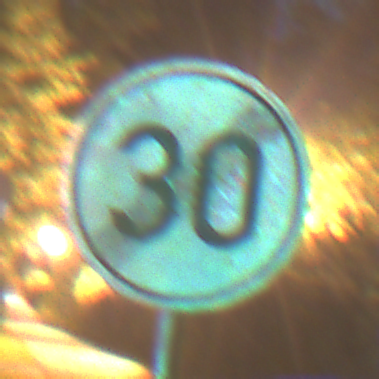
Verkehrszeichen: EndeGeschwindigkeit30
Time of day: Night
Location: Outdoor (Urban)
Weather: PartlyCloudy
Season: NotSpecified
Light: Artificial